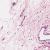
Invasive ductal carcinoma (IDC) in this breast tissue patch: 0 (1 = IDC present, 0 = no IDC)